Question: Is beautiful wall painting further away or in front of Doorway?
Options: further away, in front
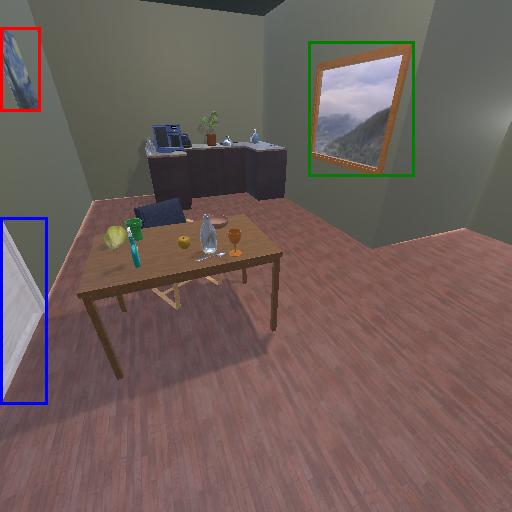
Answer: further away